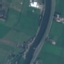
Label: River